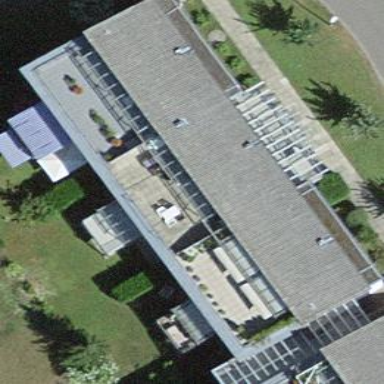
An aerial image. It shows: Building with flat roof.